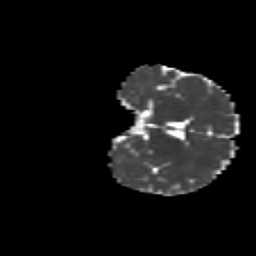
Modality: MD
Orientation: coronal
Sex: male
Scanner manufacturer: siemens
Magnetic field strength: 3 T
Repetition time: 5 s
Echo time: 0.071 s